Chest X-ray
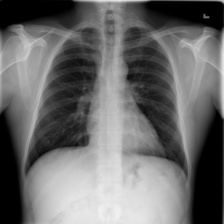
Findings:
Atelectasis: negative
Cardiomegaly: negative
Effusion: negative
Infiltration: negative
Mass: negative
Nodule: negative
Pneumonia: negative
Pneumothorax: negative
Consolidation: negative
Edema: negative
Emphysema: negative
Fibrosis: negative
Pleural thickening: negative
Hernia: negative